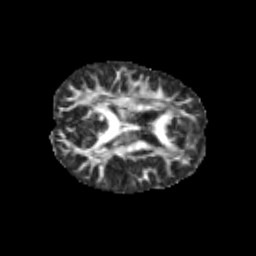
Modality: FA
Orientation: axial
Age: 10
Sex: male
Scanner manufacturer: siemens
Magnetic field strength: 3 T
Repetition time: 3.8 s
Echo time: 0.07 s